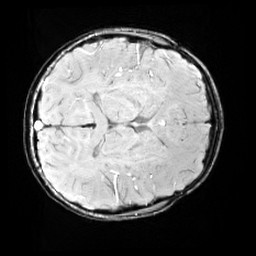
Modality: SWI
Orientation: axial
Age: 9
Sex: male
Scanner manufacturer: siemens
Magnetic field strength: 3 T
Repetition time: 0.027 s
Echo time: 0.02 s